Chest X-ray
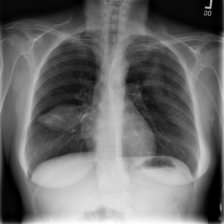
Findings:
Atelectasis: negative
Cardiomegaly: negative
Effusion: negative
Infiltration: negative
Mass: positive
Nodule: negative
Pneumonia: negative
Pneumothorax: negative
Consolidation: negative
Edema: negative
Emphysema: negative
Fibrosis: negative
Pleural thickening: negative
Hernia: negative